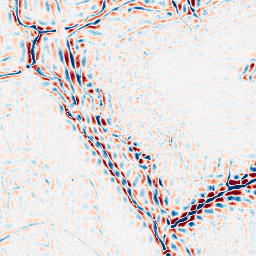
Category: wavelet
Decomposition family: wavelet_dwt
Decomposition parameters: wavelet: db8
level: 3
Upsampling method: cubic_catmull_rom
Upsampling parameters: scale: 4
Upsampling scale: 4